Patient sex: M
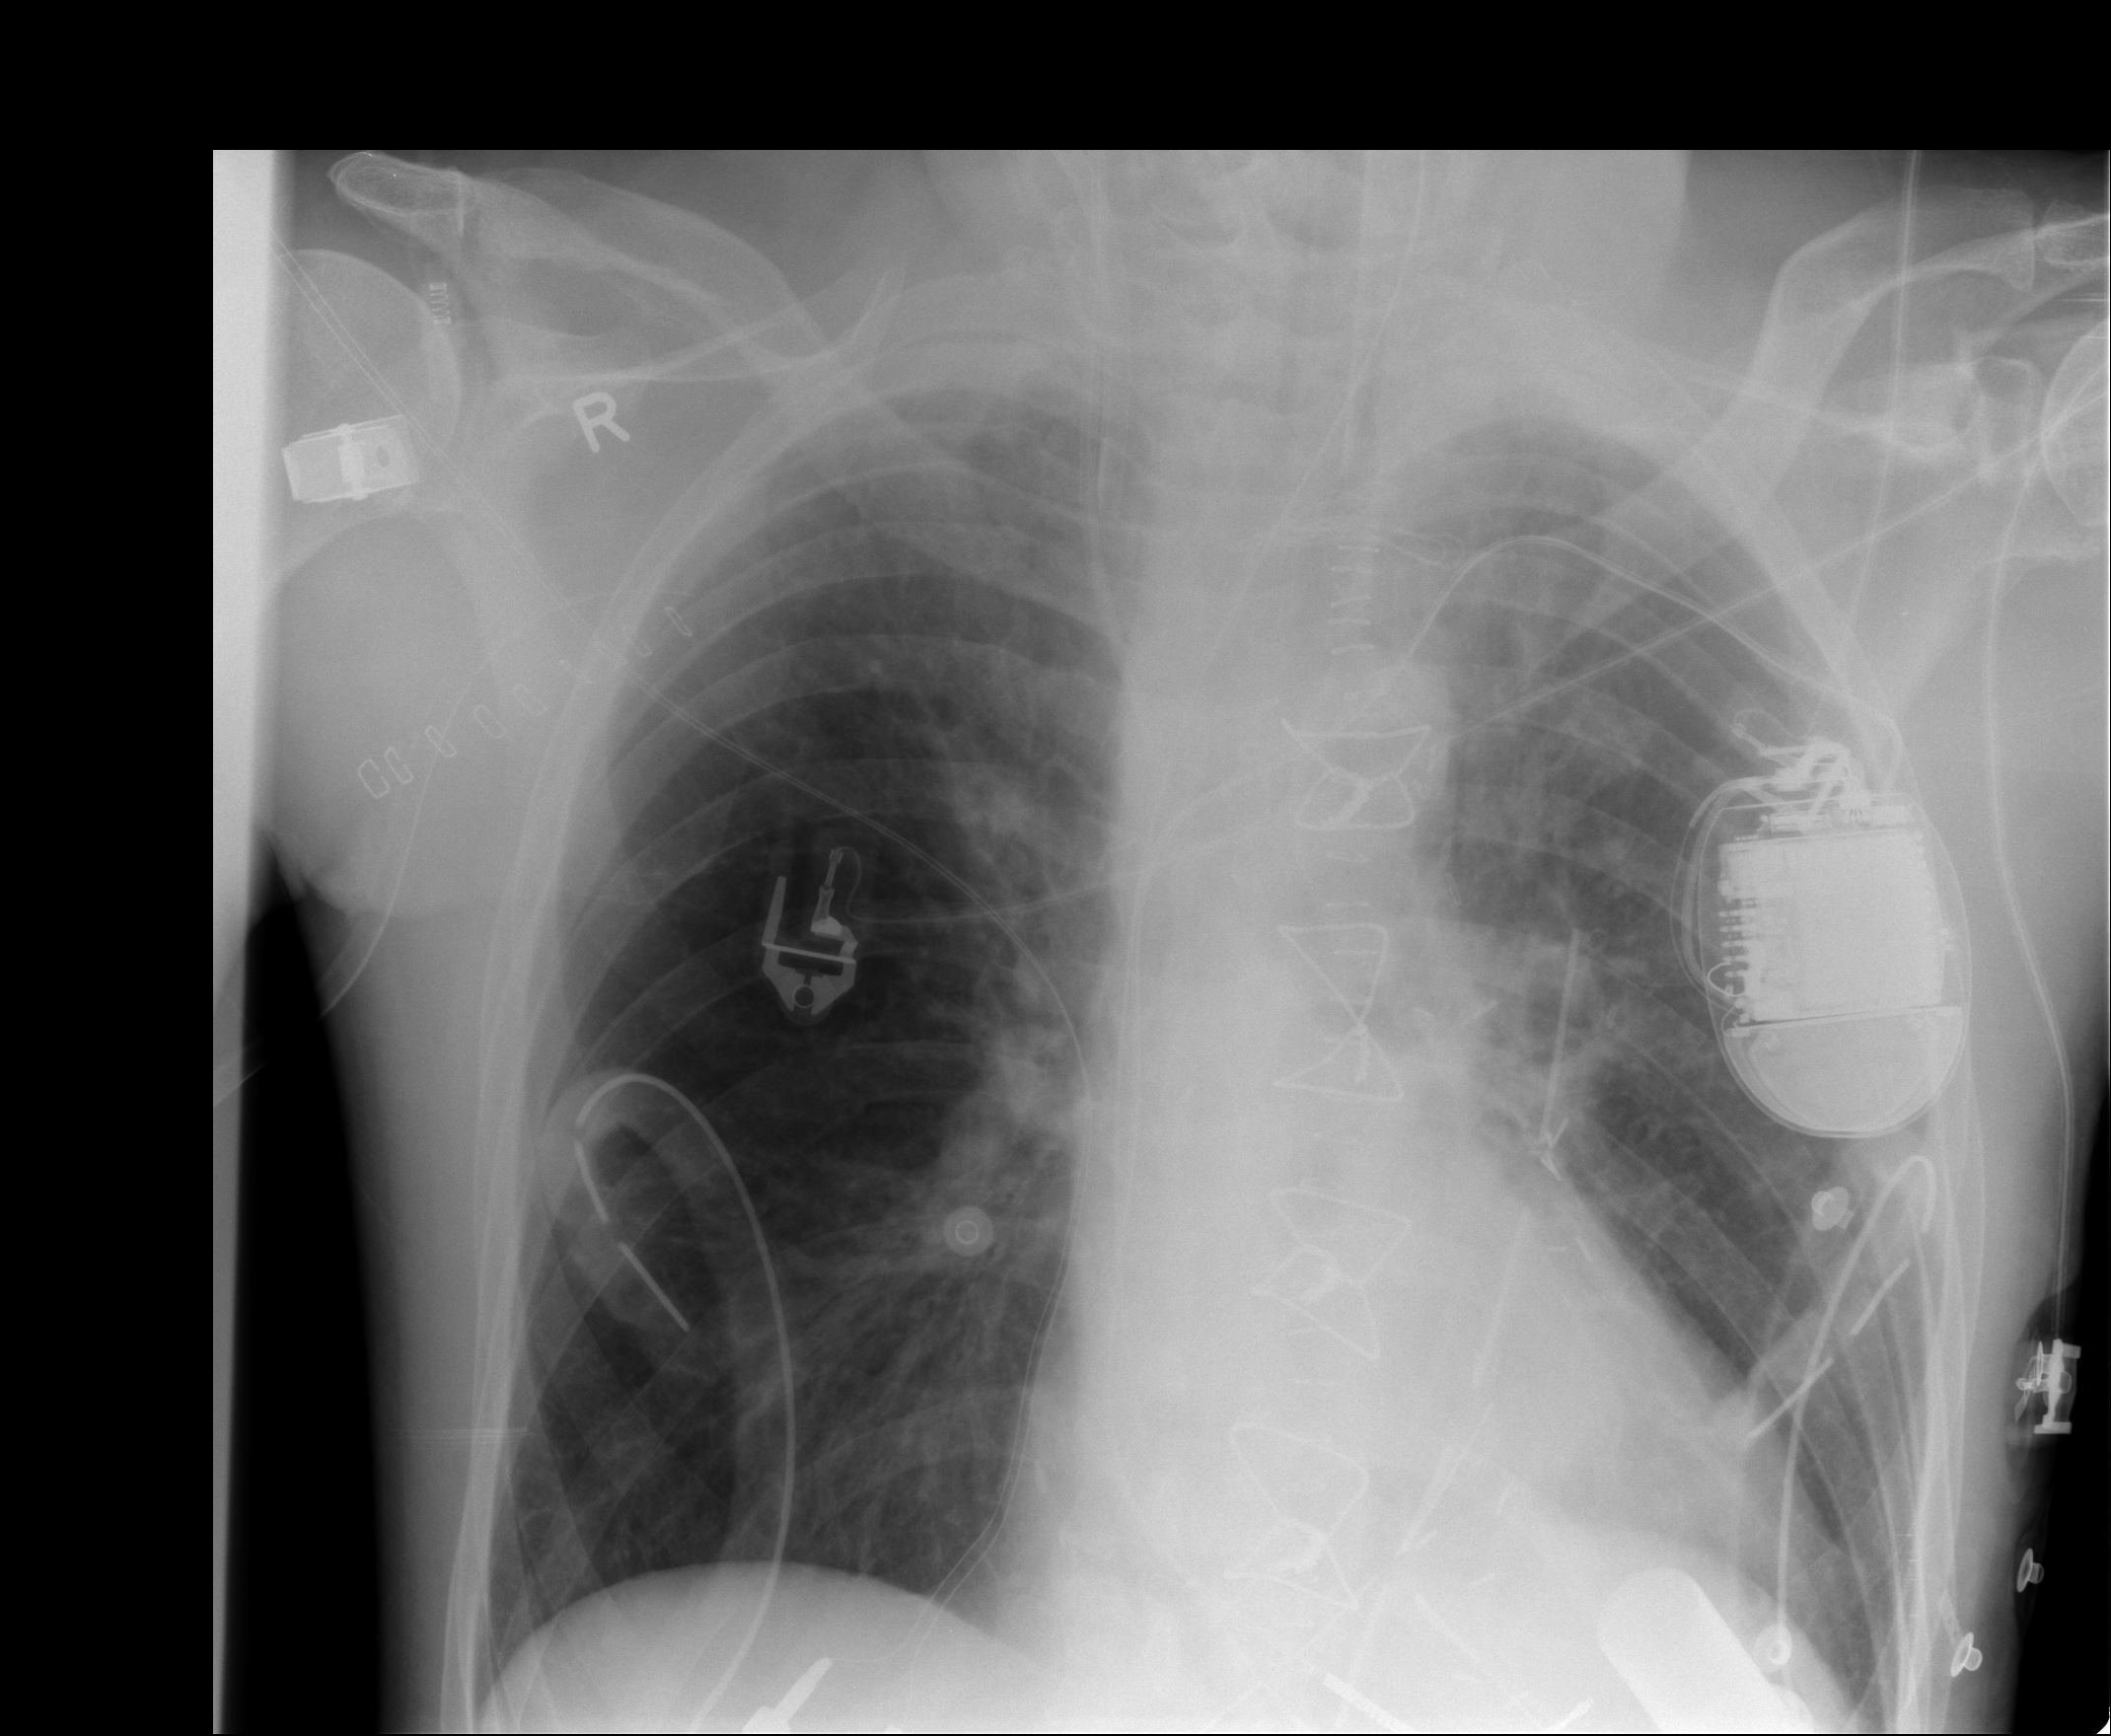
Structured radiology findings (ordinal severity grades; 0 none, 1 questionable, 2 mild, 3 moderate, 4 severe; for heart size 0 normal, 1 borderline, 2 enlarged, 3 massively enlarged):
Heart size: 0
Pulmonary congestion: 2
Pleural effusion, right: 0
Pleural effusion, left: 0
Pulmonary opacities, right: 0
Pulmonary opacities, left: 2
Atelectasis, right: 2
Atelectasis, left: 2